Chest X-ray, AP view. Patient: 67 years old, sex M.
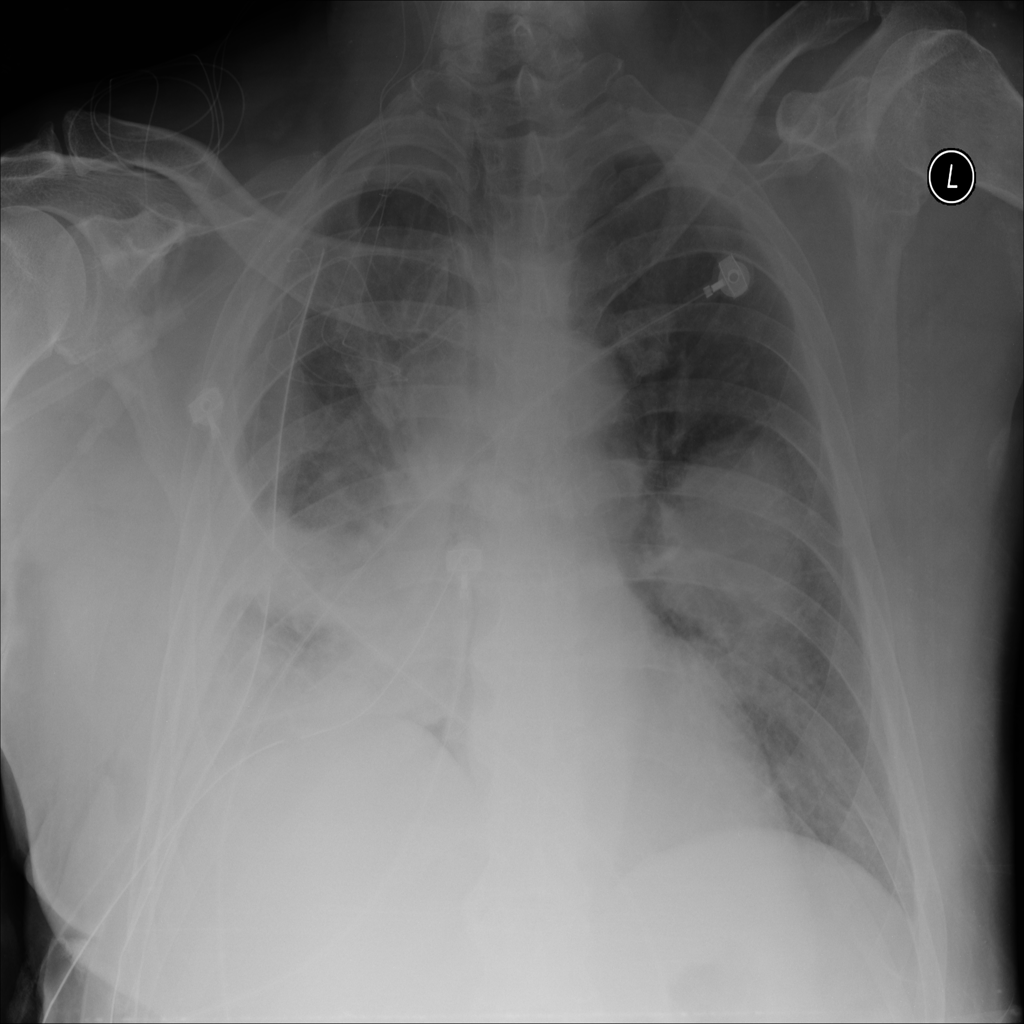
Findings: Atelectasis, Mass, Pneumothorax